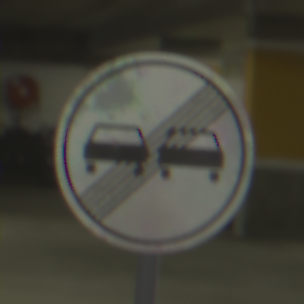
Verkehrszeichen: EndeUeberholverbot
Umgebung: Indoor, Special
Tageszeit: NotSpecified
Wetter: NotSpecified
Licht: Artificial
Jahreszeit: NotSpecified
Kontrast: HighContrast